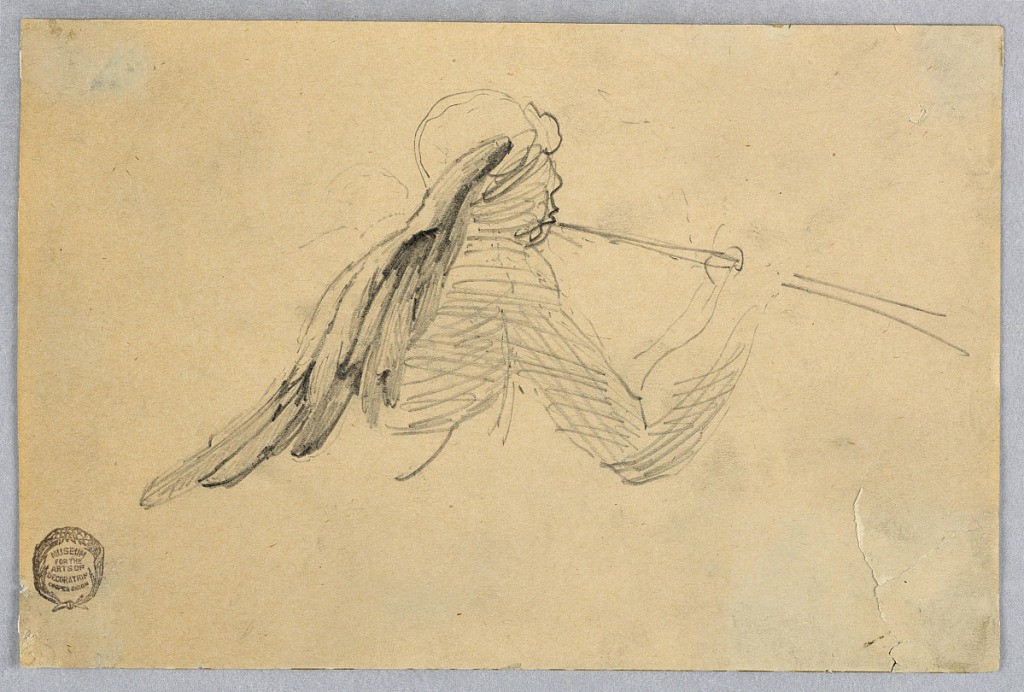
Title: Sketch for an Angel
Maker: Francis Augustus Lathrop, American, 1849–1909
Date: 1880–90
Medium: Graphite on paper
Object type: Drawing
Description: Head and torso of a winged figure shown from the right back, turned toward right, blowing a trumpet.